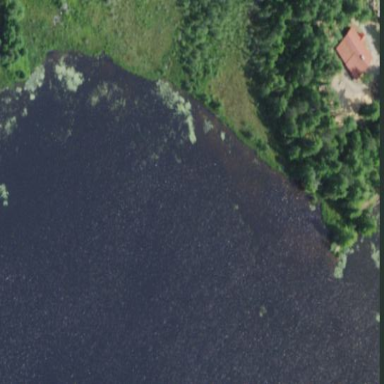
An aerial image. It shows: Marsh wetland.